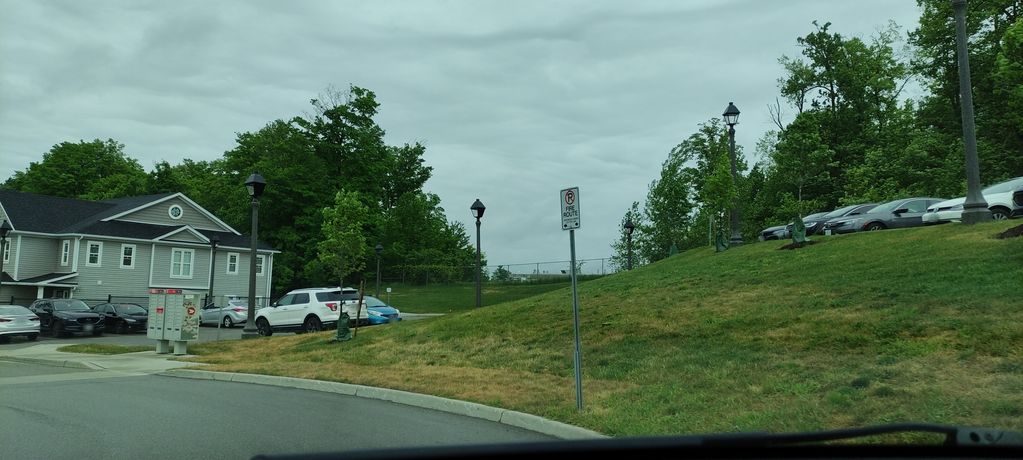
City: kitchener-waterloo